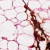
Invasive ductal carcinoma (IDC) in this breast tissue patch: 0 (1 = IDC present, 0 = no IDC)